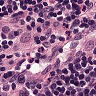
Metastatic tissue present: no